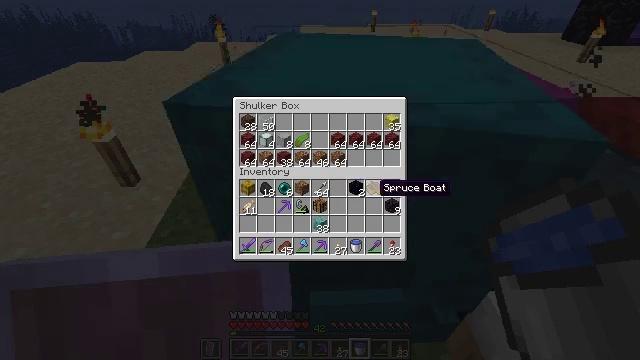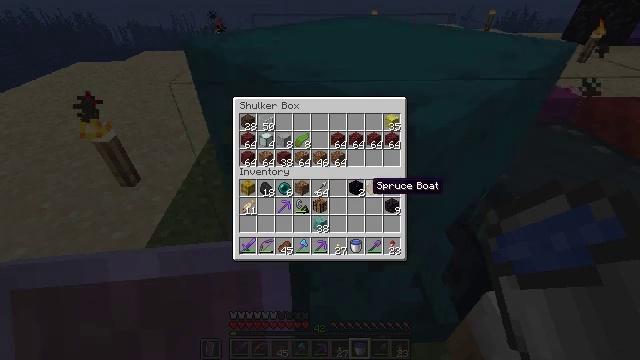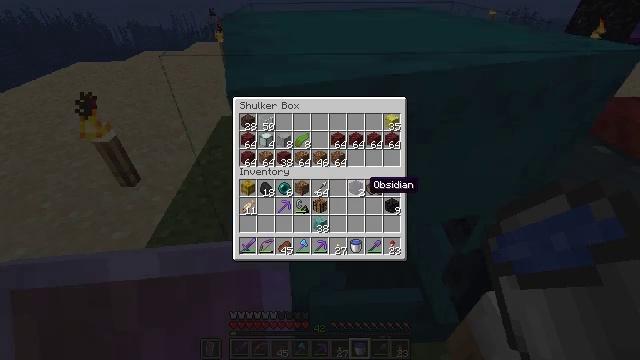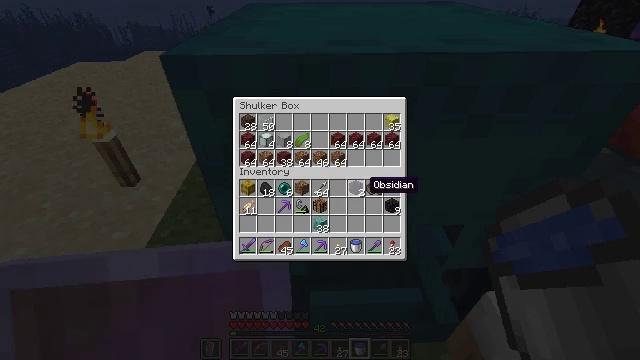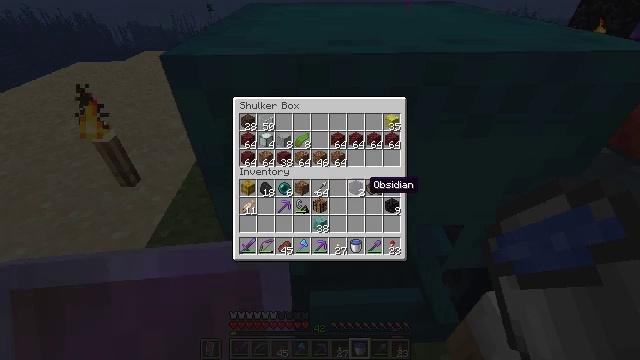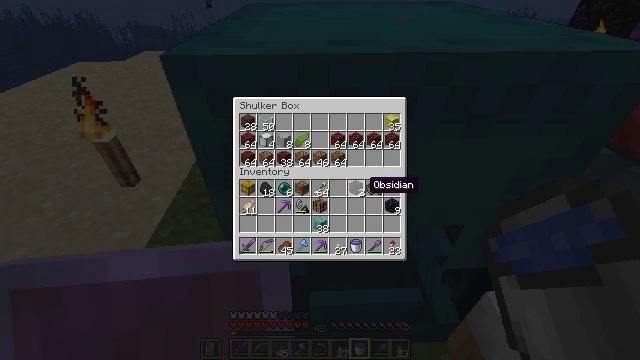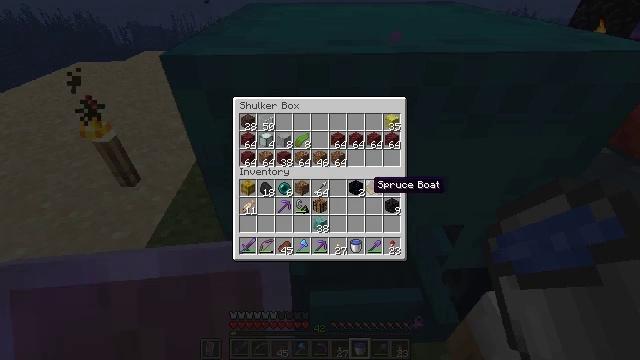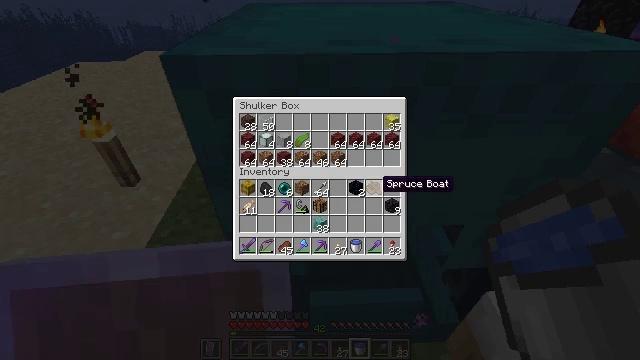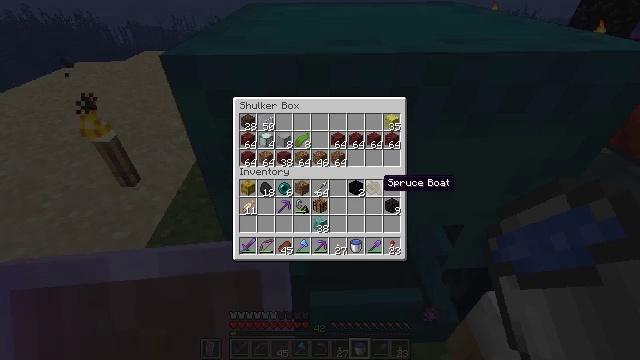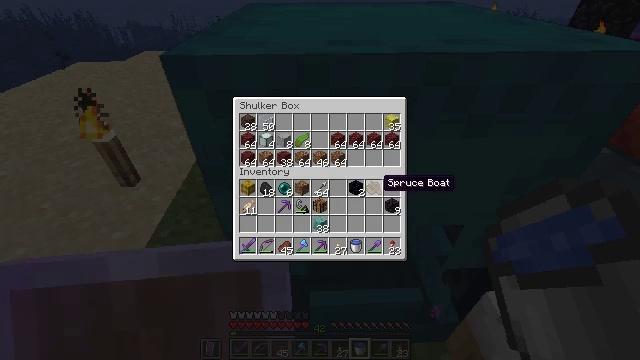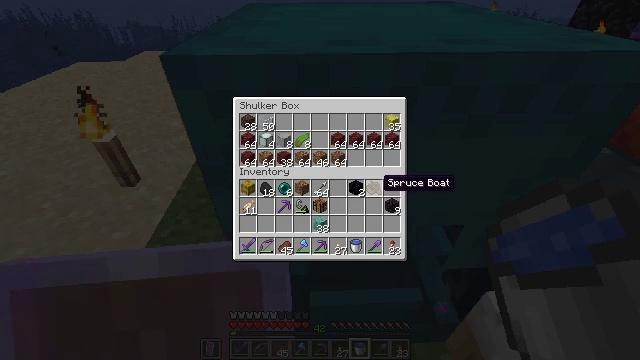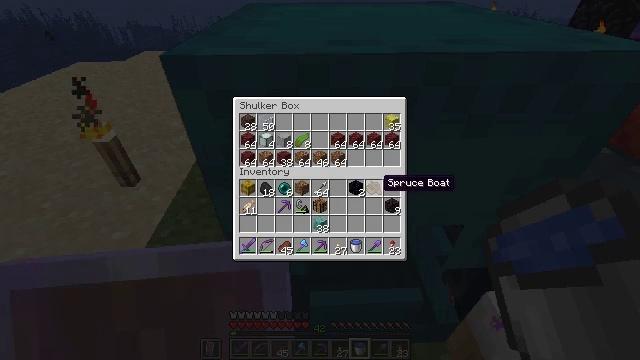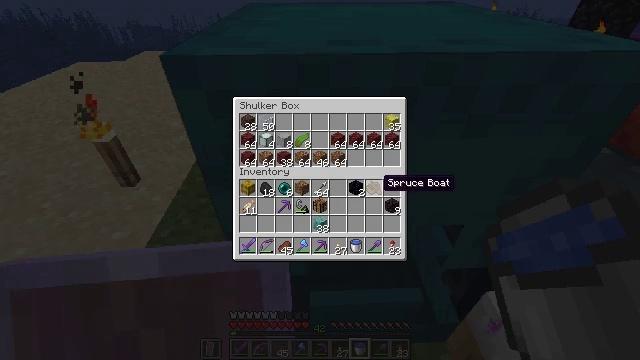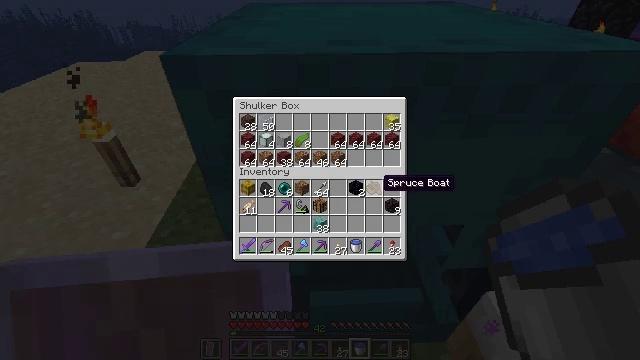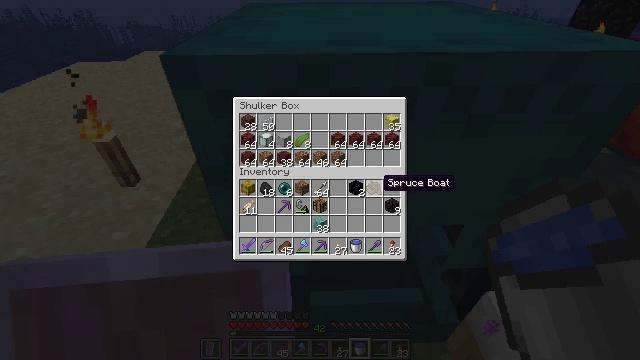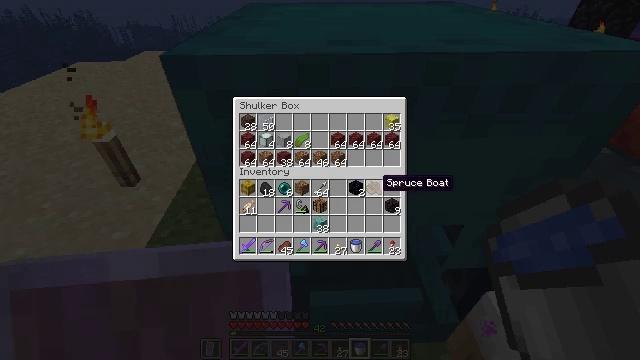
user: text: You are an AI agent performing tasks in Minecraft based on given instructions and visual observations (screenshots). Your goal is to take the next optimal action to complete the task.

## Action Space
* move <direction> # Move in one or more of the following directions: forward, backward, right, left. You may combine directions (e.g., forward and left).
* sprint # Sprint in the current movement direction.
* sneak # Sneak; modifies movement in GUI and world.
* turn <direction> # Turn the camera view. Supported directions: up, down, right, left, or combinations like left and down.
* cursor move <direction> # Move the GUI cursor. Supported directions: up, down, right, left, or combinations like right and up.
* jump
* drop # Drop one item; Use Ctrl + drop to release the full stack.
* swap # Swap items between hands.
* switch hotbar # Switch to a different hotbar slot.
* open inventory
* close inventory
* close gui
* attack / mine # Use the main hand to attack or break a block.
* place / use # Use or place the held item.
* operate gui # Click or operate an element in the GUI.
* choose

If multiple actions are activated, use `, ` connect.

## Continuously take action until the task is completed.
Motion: motion action
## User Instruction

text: mine block cyan shulker box
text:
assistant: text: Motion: no_op
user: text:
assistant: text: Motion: sneak
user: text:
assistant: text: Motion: sneak
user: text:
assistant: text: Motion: sneak
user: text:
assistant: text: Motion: sneak
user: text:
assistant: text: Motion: sneak
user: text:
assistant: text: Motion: sneak, turn right
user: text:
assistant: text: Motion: sneak
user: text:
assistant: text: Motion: sneak
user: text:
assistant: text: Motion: sneak
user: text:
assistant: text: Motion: sneak
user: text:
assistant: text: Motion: sneak
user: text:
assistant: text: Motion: sneak
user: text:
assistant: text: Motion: sneak
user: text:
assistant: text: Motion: sneak
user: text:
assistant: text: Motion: sneak
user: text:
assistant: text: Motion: sneak
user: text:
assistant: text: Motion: sneak, attack / mine
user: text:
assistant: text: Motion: sneak, attack / mine
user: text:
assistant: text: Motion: sneak, attack / mine
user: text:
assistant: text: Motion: sneak
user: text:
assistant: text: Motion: sneak
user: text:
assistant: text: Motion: sneak
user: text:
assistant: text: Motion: sneak
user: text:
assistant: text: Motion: sneak
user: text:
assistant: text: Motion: sneak
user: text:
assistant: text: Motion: sneak
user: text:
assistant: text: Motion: sneak
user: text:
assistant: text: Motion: sneak, turn left
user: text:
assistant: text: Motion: sneak